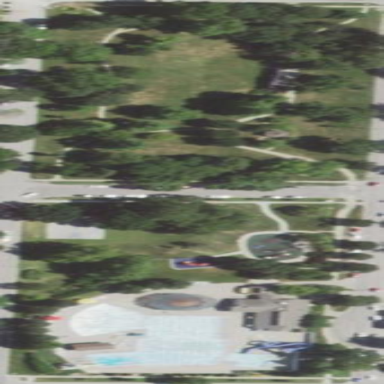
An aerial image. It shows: Lovely park for leisure and relaxation.